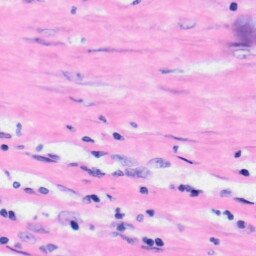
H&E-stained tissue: Liver